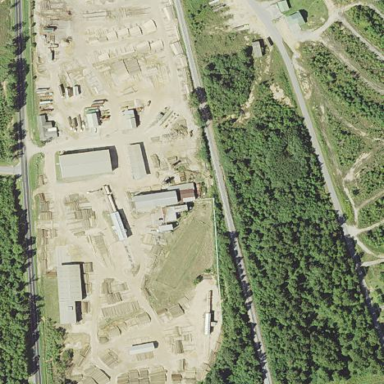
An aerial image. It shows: Industrial area with sawmill.